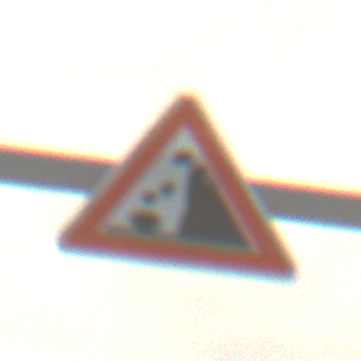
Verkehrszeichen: SteinschlagRechts
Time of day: MorningAfternoon
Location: Outdoor (Nature)
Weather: Overcast
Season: Winter
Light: Natural